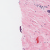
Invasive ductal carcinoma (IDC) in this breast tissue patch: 0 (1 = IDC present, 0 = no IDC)